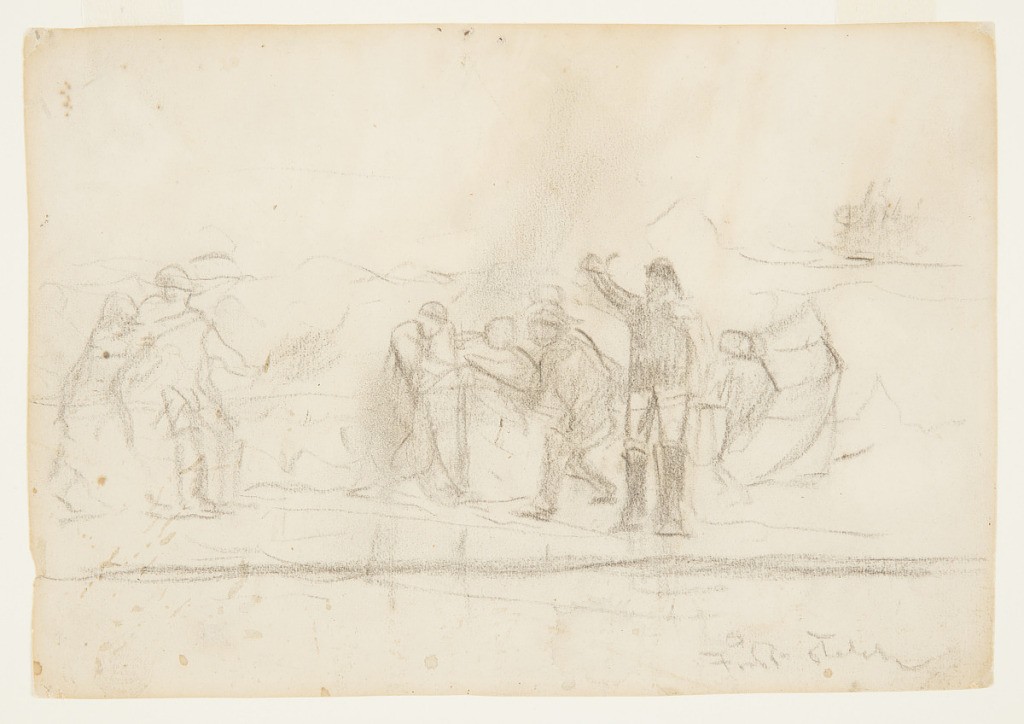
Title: First Sketch for "The Wreck"
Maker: Winslow Homer, American, 1836–1910
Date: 1885–86
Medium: Charcoal on off-white wove paper
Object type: Drawing
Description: Horizontal view of eight male figures in oilskins, with four men launching a rowboat into a turbulent ocean under the direction of man with his right arm raised and of a schooner in the distance.